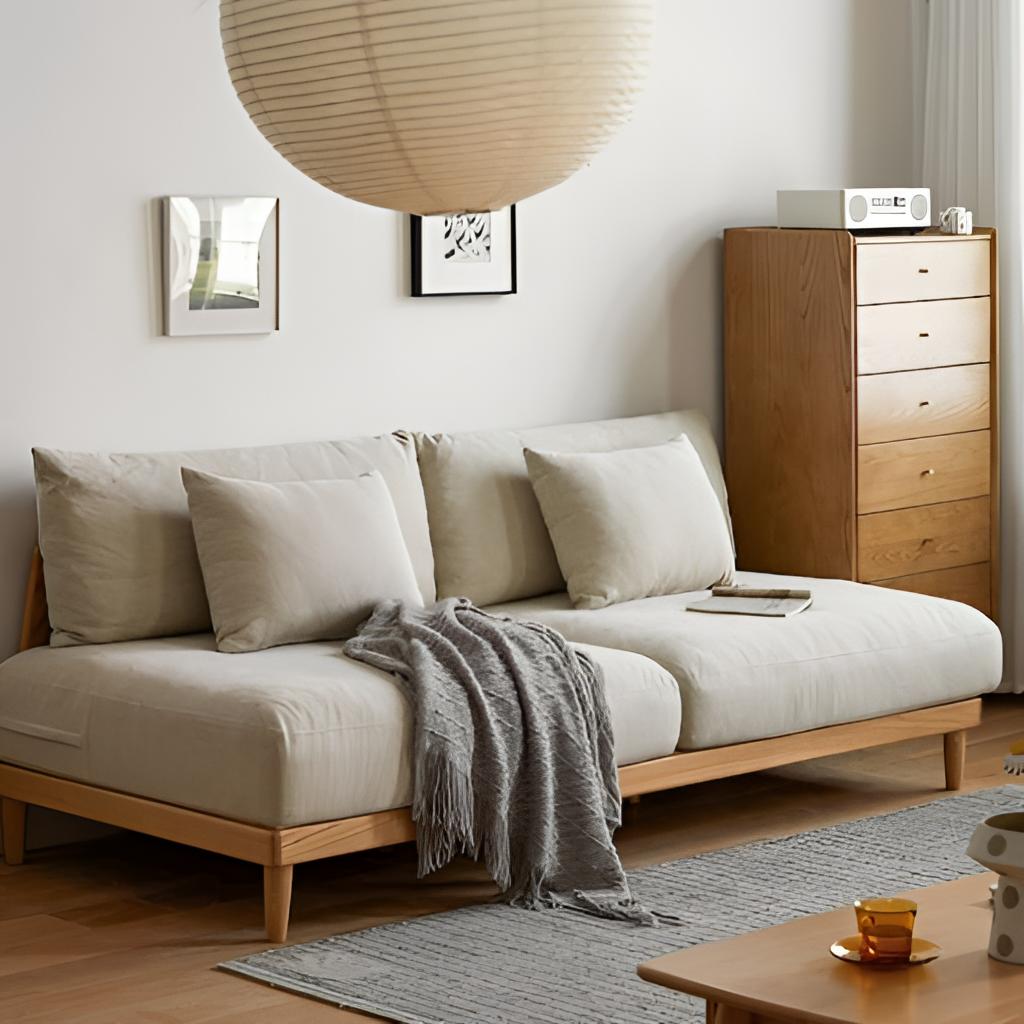
beige fabric sofa, living room, contemporary, paint wallpaper, with solid pattern, wood flooring, with plank pattern